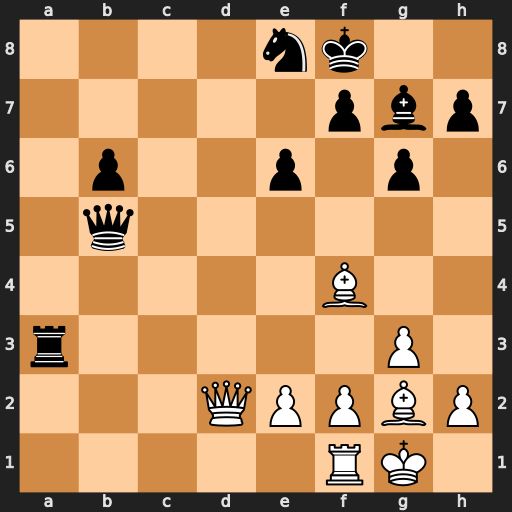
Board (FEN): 4nk2/5pbp/1p2p1p1/1q6/5B2/r5P1/3QPPBP/5RK1
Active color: w
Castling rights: -
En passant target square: -
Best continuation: Bd6+ Nxd6 Qxd6+ Kg8 Qxa3